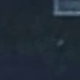
Vehicle type: Car